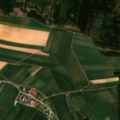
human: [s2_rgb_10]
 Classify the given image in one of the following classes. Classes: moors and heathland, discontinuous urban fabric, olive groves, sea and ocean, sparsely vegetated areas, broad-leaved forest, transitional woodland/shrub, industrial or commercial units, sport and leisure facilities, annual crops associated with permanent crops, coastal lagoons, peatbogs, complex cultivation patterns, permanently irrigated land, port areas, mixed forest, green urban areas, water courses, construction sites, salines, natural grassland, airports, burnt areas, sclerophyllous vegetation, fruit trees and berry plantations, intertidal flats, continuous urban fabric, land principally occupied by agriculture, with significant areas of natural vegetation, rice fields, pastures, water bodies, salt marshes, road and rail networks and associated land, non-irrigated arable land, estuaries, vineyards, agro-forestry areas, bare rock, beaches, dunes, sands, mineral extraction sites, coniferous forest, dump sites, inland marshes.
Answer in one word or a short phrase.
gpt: non-irrigated arable land, complex cultivation patterns, coniferous forest